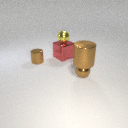
large red metal cube below small yellow metal sphere